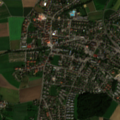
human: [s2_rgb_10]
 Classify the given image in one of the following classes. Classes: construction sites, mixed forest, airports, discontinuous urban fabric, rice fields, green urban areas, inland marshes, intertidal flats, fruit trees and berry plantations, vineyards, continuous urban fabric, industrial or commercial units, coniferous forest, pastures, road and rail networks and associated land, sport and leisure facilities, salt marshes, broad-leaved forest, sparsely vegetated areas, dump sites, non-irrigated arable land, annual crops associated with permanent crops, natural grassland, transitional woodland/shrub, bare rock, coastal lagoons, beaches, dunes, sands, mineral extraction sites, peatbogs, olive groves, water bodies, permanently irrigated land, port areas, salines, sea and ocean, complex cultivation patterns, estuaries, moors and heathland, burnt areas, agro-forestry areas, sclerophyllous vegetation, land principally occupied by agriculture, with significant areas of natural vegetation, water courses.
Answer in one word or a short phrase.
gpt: discontinuous urban fabric, non-irrigated arable land